Field crop: maize
Growth stage: 2
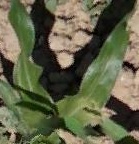
Species: maize